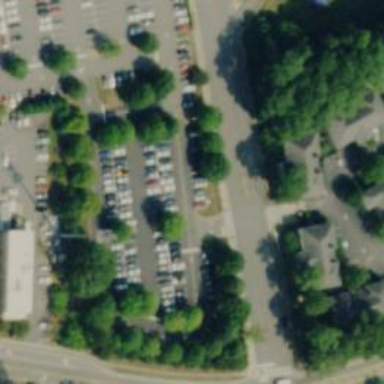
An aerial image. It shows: Parking area with surface.